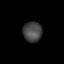
Tissue: lung
Cell type: Epithelial cells
Senescence score: 0.2356
Nuclear area (px): 377
Mean DAPI intensity: 69.424